Field crop: tomato
Growth stage: 2
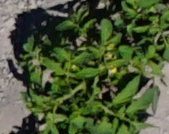
Species: tomato